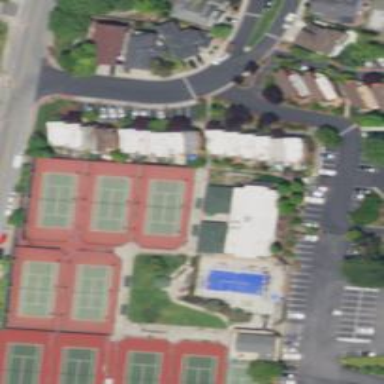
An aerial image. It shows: Tennis court on the leisure land pitch.